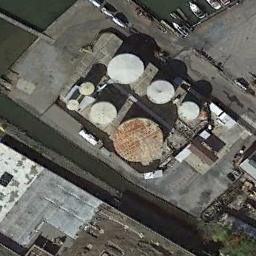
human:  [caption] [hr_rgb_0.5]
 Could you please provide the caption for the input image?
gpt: Here are two white storage tanks of the same size .

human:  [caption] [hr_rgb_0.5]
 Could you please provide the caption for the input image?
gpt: There are several buildings beside the storage tanks .

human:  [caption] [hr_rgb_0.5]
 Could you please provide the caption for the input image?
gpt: There are many neatly arranged storage tanks and many pipelines in the factory .

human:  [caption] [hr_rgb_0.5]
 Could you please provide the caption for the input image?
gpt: There are big and small white storage tanks on the bare land .

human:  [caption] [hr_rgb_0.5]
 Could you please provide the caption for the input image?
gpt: There are several storage tanks of different sizes .